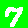
Digit: 7